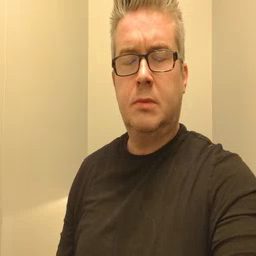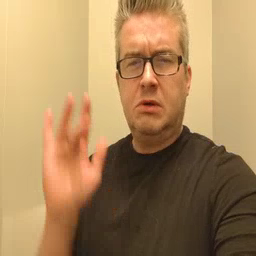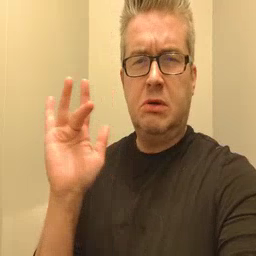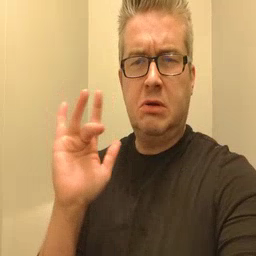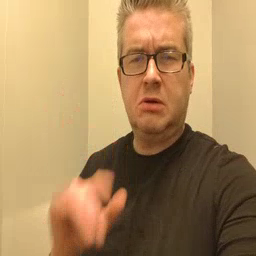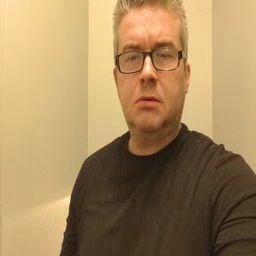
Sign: yucky